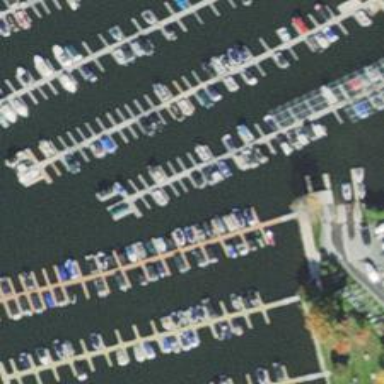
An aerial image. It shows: Man-made pier.